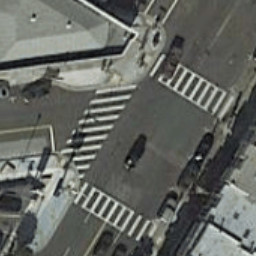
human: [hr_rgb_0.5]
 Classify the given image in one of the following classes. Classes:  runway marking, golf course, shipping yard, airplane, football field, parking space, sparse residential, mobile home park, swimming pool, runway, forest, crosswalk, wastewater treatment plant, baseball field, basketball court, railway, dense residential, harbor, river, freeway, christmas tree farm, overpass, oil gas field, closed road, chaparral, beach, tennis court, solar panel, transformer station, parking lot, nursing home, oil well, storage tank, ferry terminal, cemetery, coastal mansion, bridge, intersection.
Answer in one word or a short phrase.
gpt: crosswalk